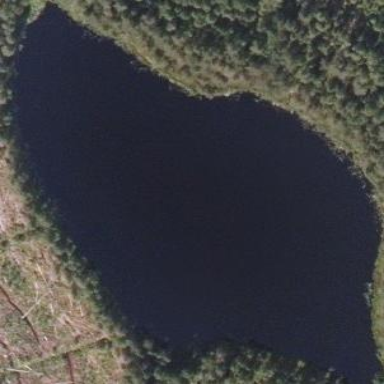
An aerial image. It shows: Pond surrounded by natural water.